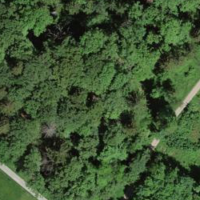
EUNIS habitat code: 41
Species observed at this site:
Populus tremula